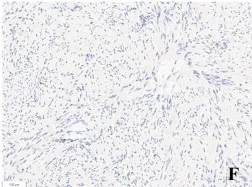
Pathology of case. SMA (+), DES (+), PR (+), ER (+), Ki-67 (<1%) was detected by immunohistochemical staining (original magnification x 10).
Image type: pathology (immunostaining)